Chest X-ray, AP view. Patient: 42 years old, sex F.
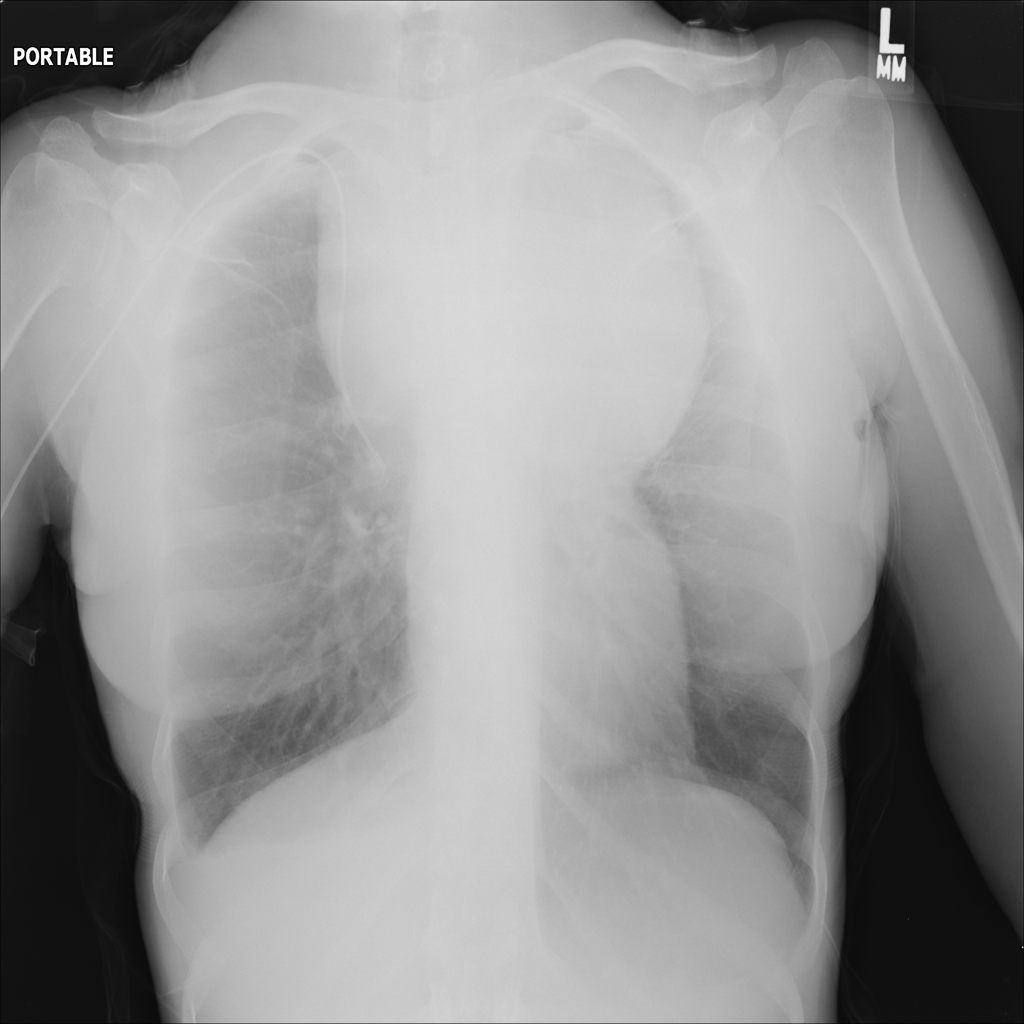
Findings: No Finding